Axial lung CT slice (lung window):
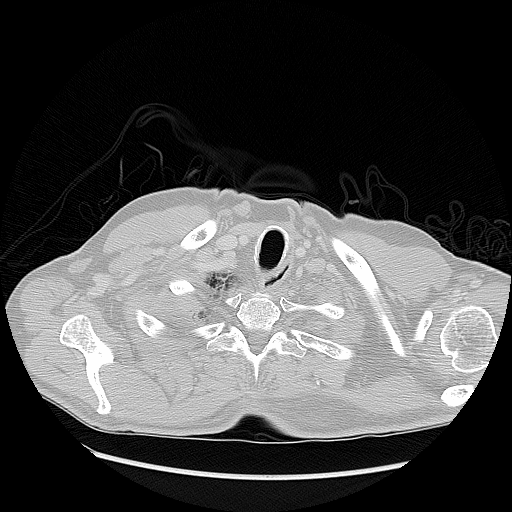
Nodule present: no